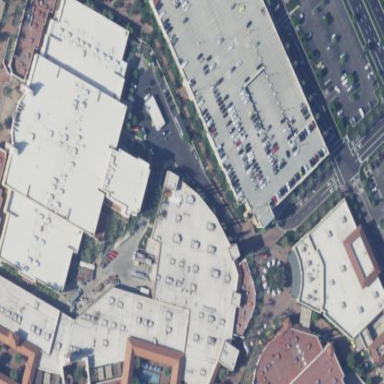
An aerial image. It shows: Retail building.